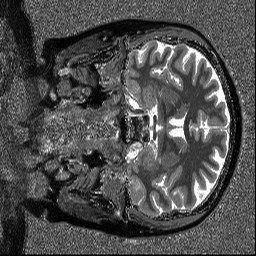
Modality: T1map
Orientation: coronal
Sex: female